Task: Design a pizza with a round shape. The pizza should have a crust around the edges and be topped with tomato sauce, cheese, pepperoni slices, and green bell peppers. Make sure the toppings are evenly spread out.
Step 576:
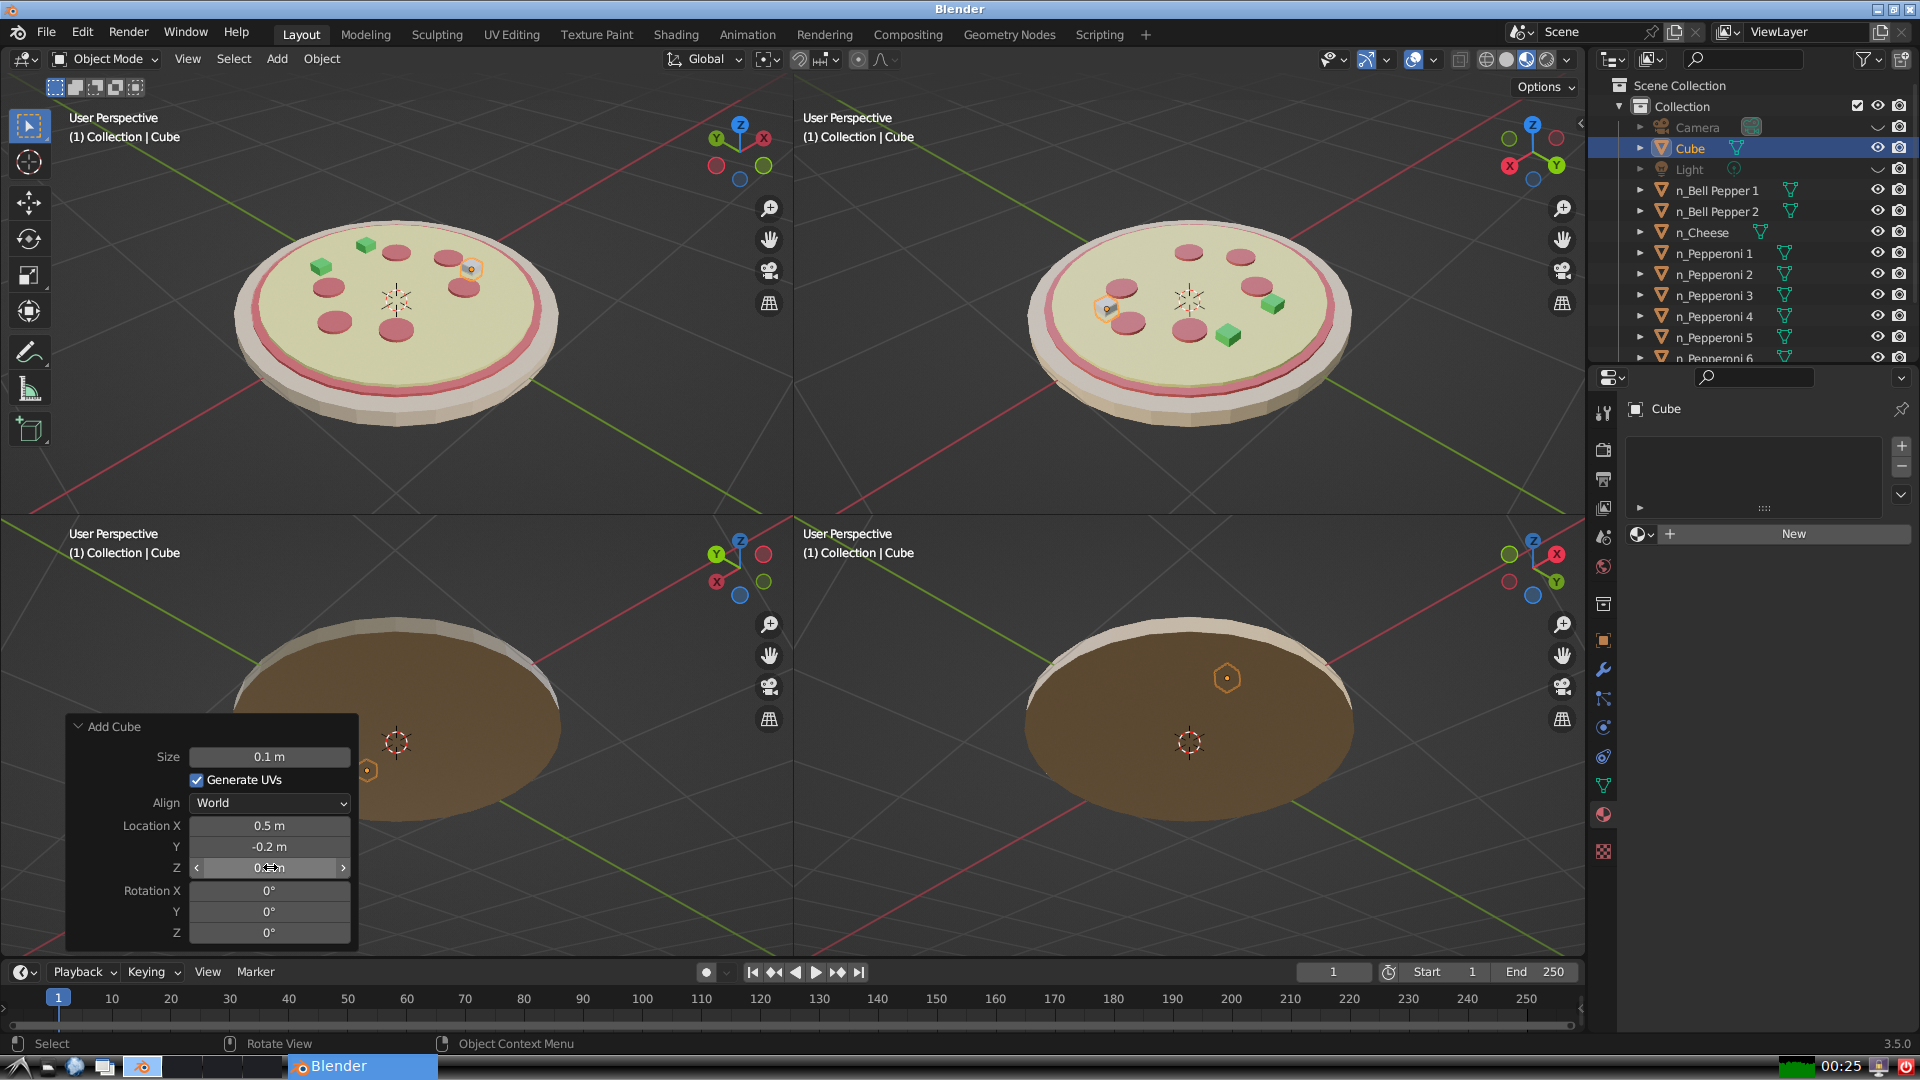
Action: {"mouse_move": [960, 540]}